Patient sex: M
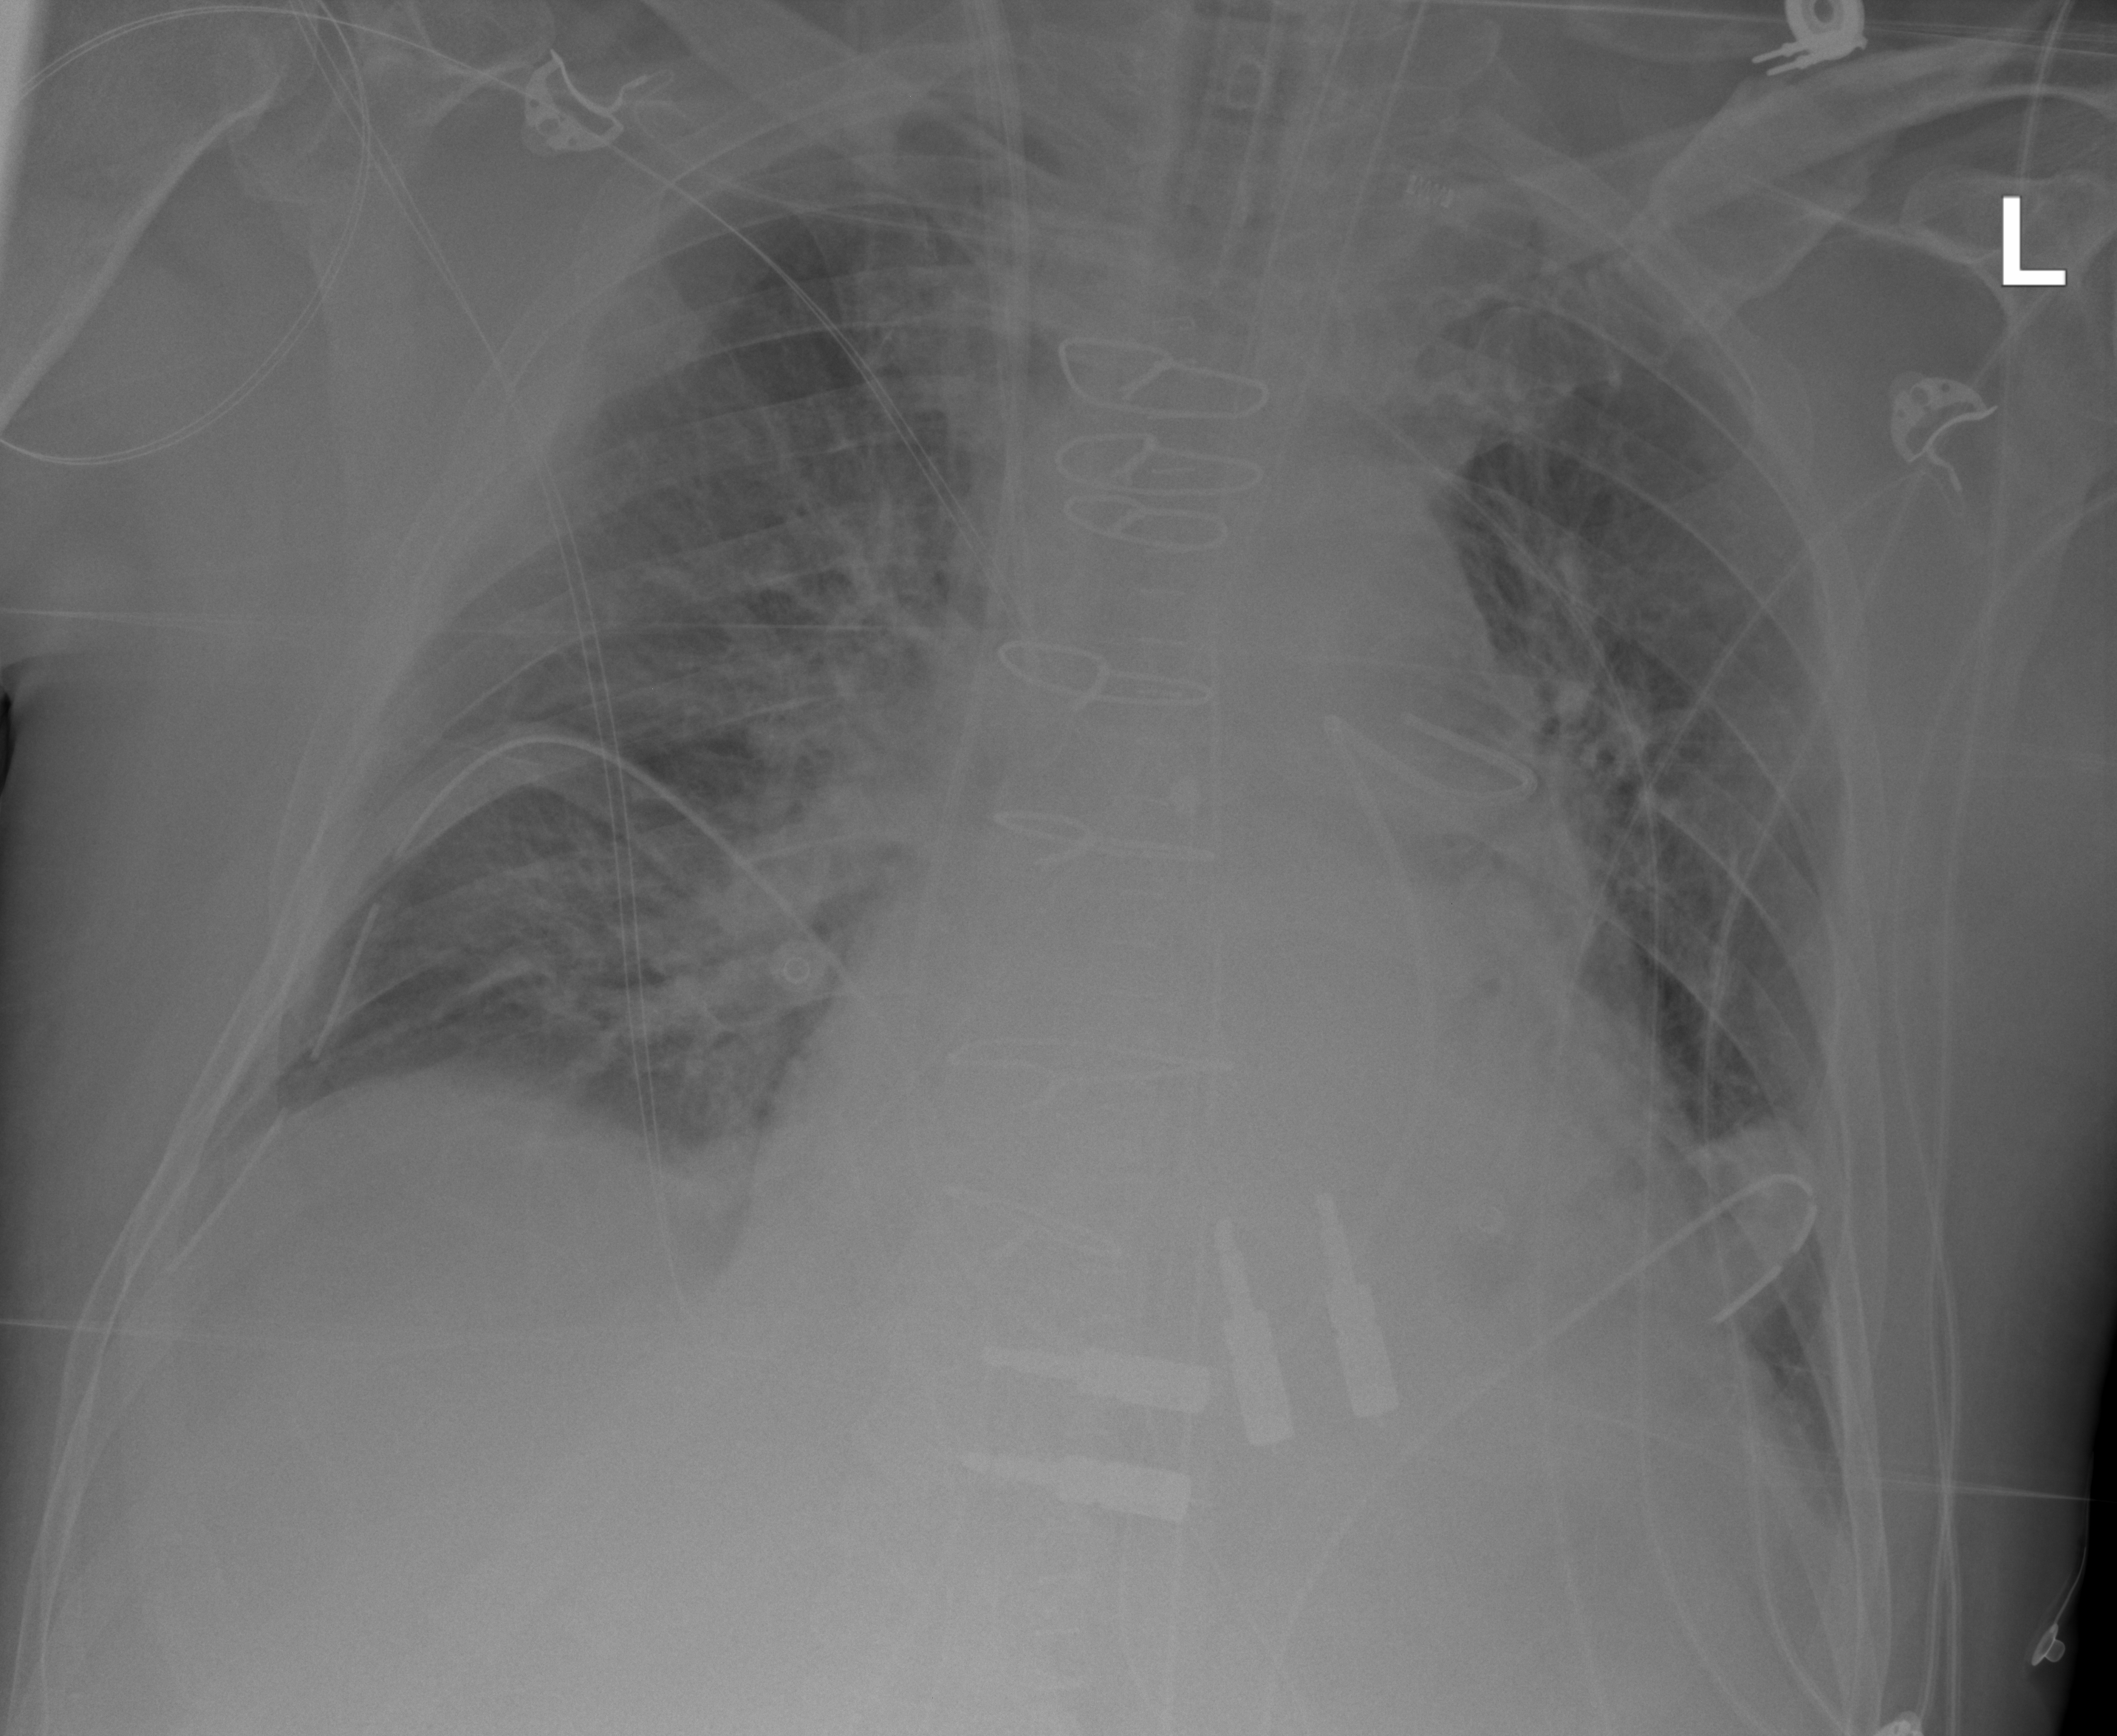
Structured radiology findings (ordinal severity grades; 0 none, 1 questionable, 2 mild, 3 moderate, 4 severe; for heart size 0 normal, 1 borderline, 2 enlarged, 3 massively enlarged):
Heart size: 1
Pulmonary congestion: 2
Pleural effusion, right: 0
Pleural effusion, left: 1
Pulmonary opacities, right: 2
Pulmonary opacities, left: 2
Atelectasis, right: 1
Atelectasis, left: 1